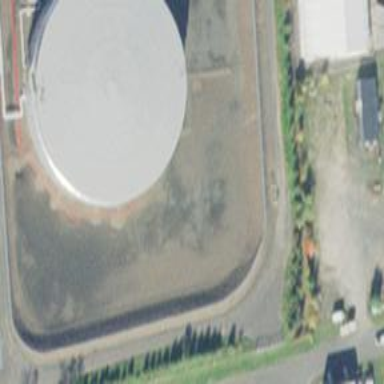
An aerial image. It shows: Storage tank with man-made structure.